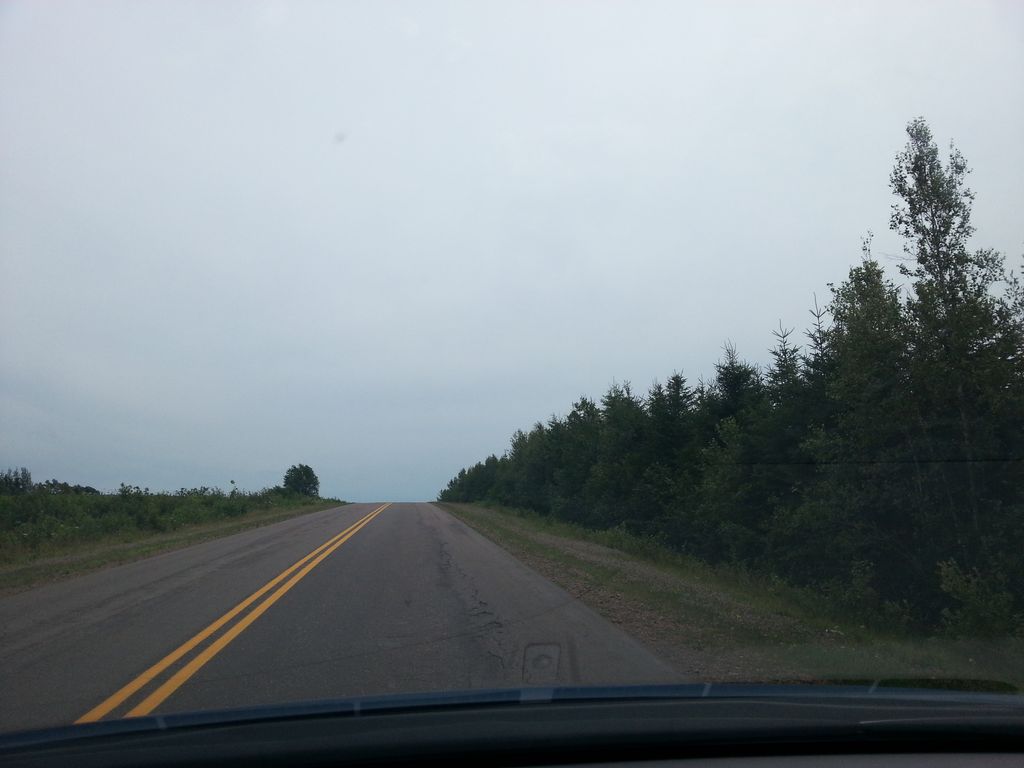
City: charlottetown